Question: What is the monthly stipend?
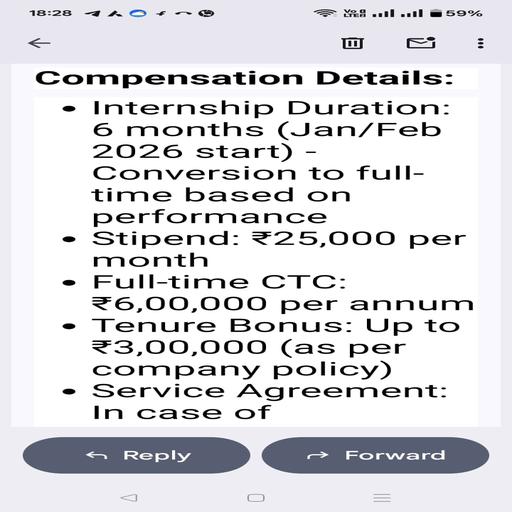
Answer: 25,000 rupees